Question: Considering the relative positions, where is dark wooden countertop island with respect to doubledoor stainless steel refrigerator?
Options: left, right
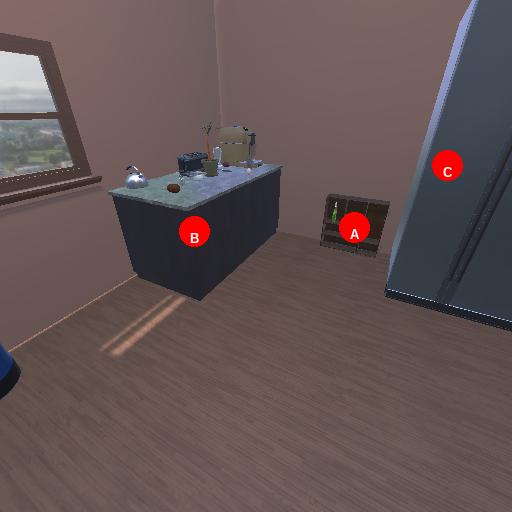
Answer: left